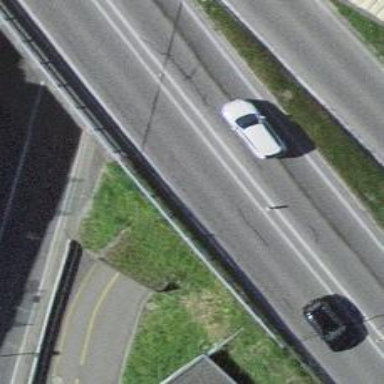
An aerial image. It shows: Trunk highway bridge with asphalt surface.